Question: I have a Google Map with many markers (yellow circles), and I implemented a tool to draw polygons over the markers. However, the polygon is behind the markers while drawing (and stays behind when complete).

I tried changing the ZIndex in both markers and polygons, but it seems to alter the way in which markers are shown with respect to other markers, and not with respect to polygons. I also tried
'''
polygon.setZIndex(google.maps.Marker.MAX_ZINDEX + 1);
'''
How can I bring the polygon to the front?
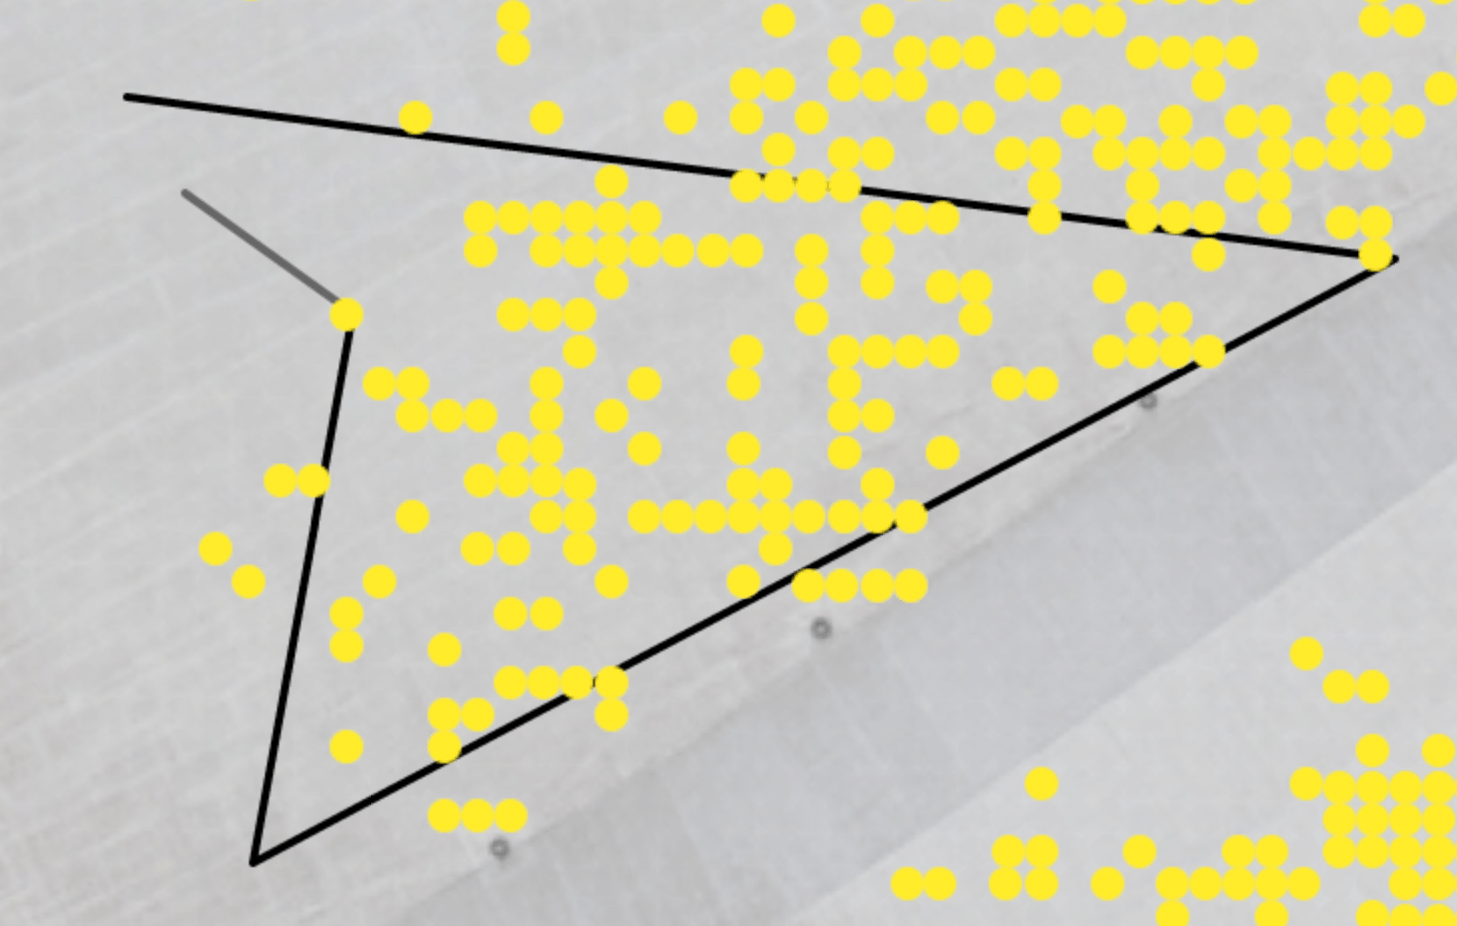
Answer: This won't solve the problem, but it will explain why the things you tried didn't work.
The Maps API uses several layers known as <URL> in a fixed Z order:
- - - - -
So the marker images in layer 2 are always above the polygons in layer 1. When you fiddle with the z-index on the markers, you're just adjusting them relative to each other. That doesn't do any good, because they are all in a layer above the polygons.
What can you do about this? The only solution I can think of is to create your own <URL> for the polygons or the markers so you can put them in the MapPane you want.
Are your markers clickable, or are they just static images? If they aren't clickable, you could possibly get away with drawing them yourself in the 'mapPane'. Then your polygons would be above them. Or the opposite: you could draw the polygons yourself in one of the higher layers, maybe in 'floatShadow'.
The problem then is you have to do all of your own drawing, either with a 'canvas' element or with DOM images. And your own mouse hit testing too if they are clickable.
There aren't a lot of good 'OverlayView' examples out there, but I'll mention one of my own: a little library I wrote a while ago called <URL> file has the 'OverlayView' implementation. The code isn't great - I threw it together in too much of a hurry - but it may help give you some ideas.